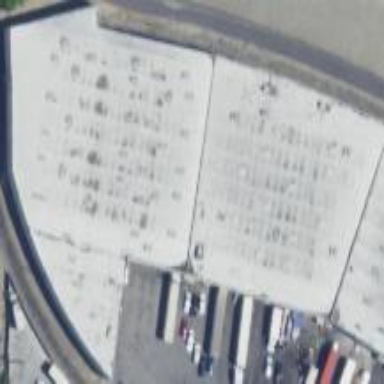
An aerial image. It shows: Warehouse building.